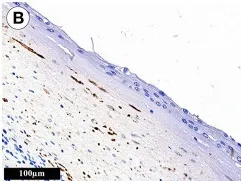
Immunohistochemical study of kidney cystic lesion. , singular cells.
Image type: pathology (immunostaining)